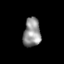
Tissue: skin
Cell type: Epithelial cells
Senescence score: 0.2286
Nuclear area (px): 489
Mean DAPI intensity: 144.975